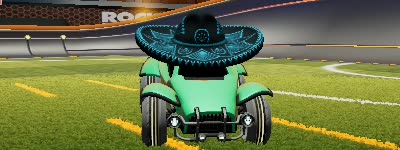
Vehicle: octane